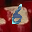
Label: 6